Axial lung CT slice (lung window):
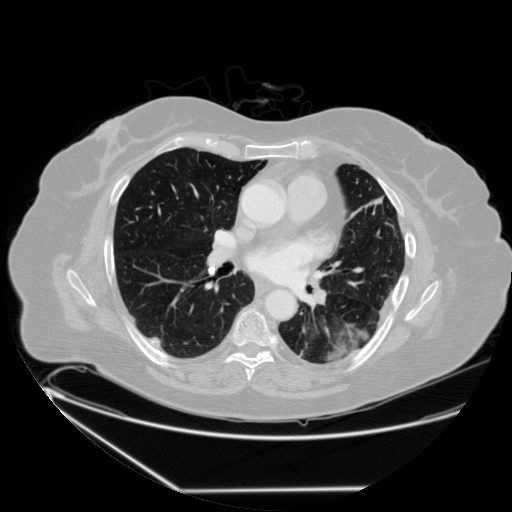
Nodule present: no